Question: I have a little script that walks through a workspace and adds identical file names of type .asc to a list in a dictionary. However, I would like to omit all .asc files in certain folders within the workspace (highlighted in blue). How can I omit .asc files in the folders highlighted in blue, or alternatively, only include .asc files located in the subblock folders?

'''
import os, collections
from collections import defaultdict
workspace = r'C:\my\workspace'
# Get a list of all files in subfolders
rasters = defaultdict(list)
for root, dirs, files in os.walk(workspace):
for file in files:
if file.endswith(".asc"):
rasters[file].append(os.path.join(root, file))
rasters = rasters.values()
'''
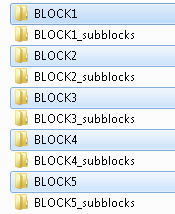
Answer: '''
for current_dir, dirs, files in os.walk(workspace):
if current_dir.endswith("IgnoreMe"):
continue #skip this folder
for file in files:
if file.endswith(".asc"):
rasters[file].append(os.path.join(root, file))
'''
more specifically for you
'''
for current_dir, dirs, files in os.walk(workspace):
if "_" not in os.path.split(current_dir)[-1]:
#filter out all ".asc" files
files = filter(lambda fname:not fname.endswith("asc"),files)
for file in files:
#these dont have any more ".asc" files
'''